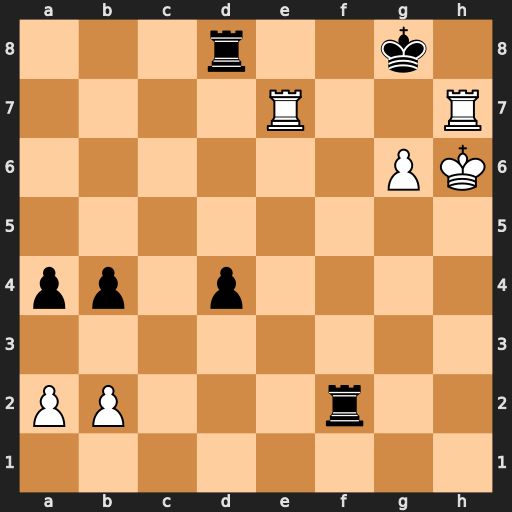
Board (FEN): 3r2k1/4R2R/6PK/8/pp1p4/8/PP3r2/8
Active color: w
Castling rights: -
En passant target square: -
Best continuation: Reg7+ Kf8 Rh8#